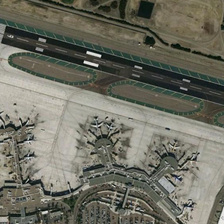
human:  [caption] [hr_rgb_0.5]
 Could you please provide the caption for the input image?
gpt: boarding gate and some planes and a flight strip with green guard bar .

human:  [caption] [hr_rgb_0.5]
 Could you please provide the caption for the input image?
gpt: a staight airstrip lays beside the passenger termial building .

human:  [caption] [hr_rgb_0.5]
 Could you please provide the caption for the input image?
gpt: three star like buildings standing on a tarmac next to an airport runway with aeroplanes standing on it .

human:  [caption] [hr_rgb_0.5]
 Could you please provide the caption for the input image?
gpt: there are many planes idling in the square of the airport next tp a straight runway .

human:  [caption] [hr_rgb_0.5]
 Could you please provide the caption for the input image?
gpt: some planes are parked near three terminals in an airport with parking lots and runways .